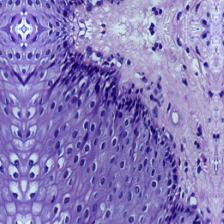
Diagnosis: Normal